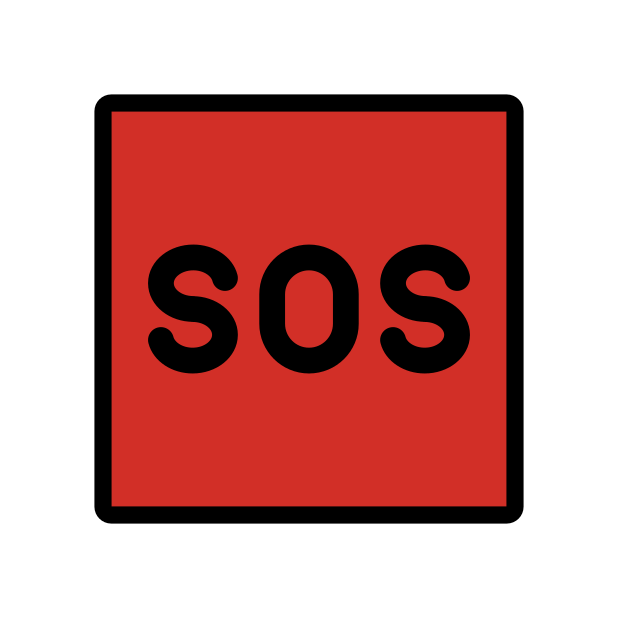
Emoji: 🆘
Name: squared sos
Unicode: 0x1f198